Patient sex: F
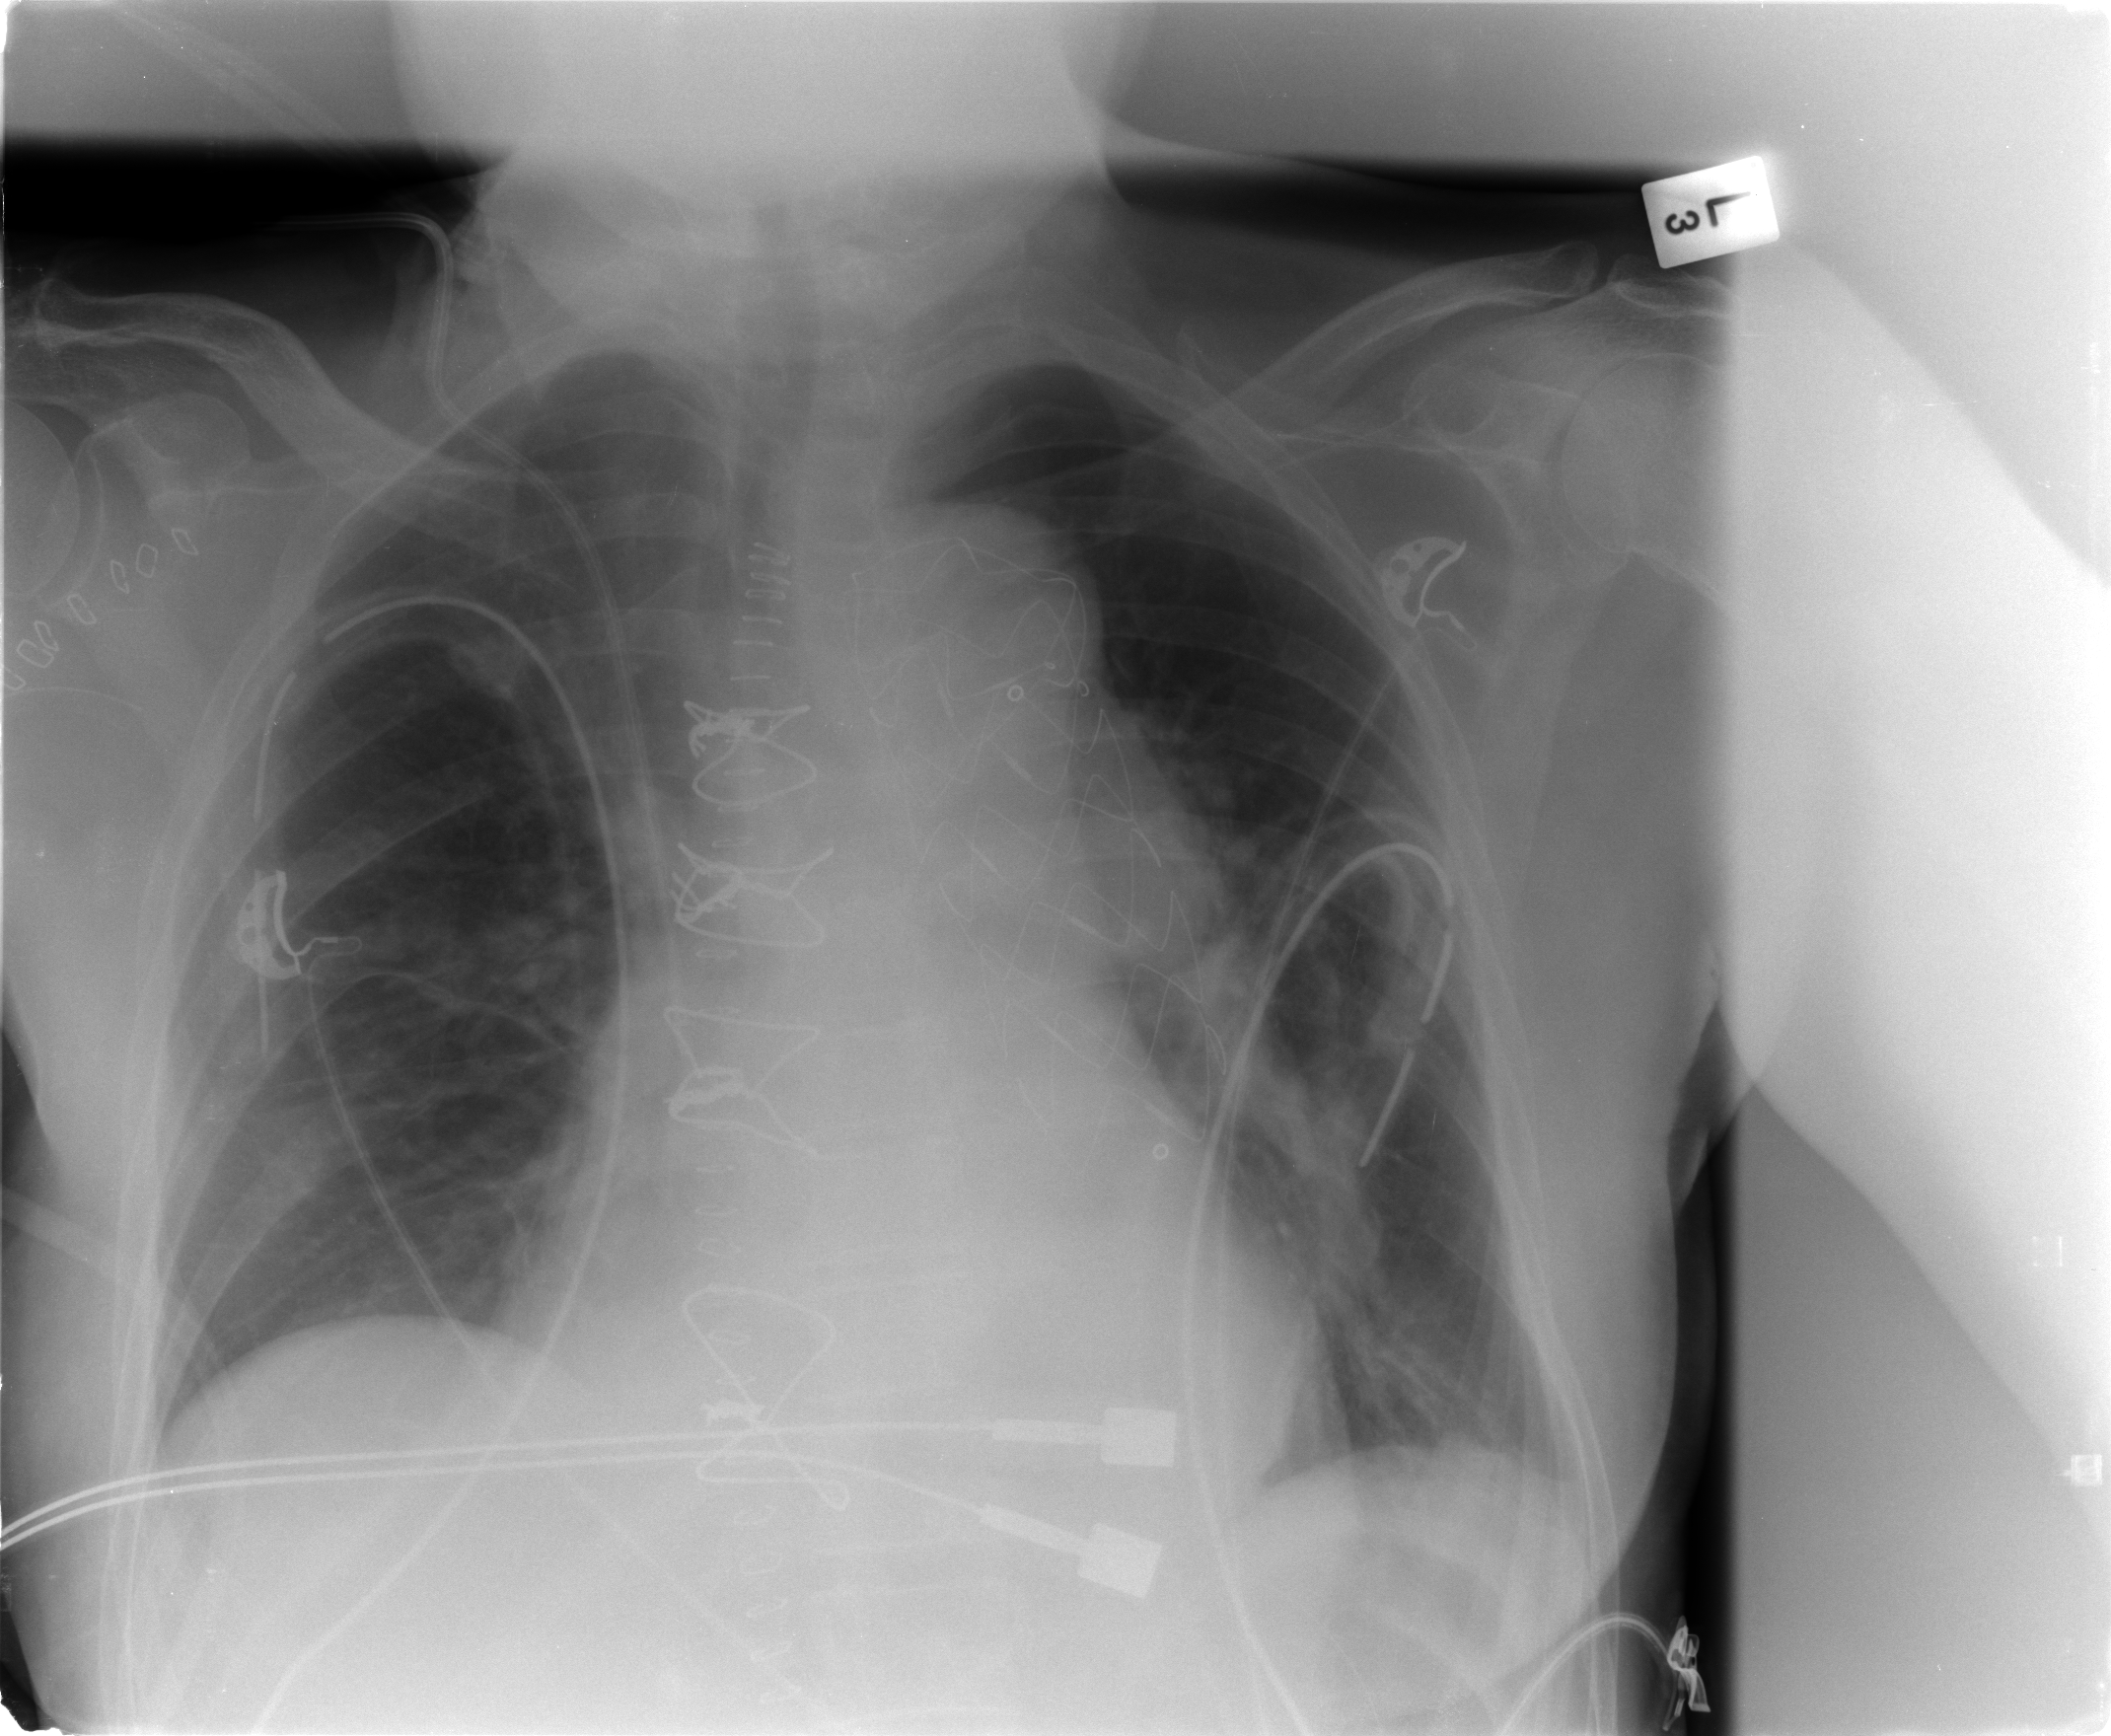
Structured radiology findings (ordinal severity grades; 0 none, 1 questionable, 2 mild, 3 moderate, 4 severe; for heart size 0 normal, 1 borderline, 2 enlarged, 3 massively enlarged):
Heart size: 0
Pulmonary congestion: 2
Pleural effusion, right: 0
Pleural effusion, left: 0
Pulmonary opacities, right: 1
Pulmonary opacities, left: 1
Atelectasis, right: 2
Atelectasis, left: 2